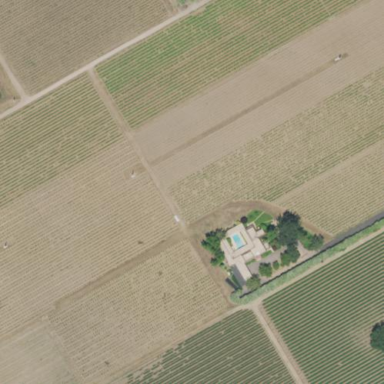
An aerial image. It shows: Vineyard with grape crops.